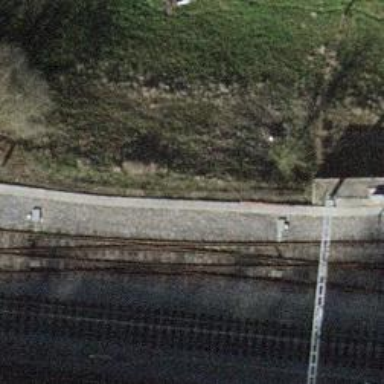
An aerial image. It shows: Railway switch.